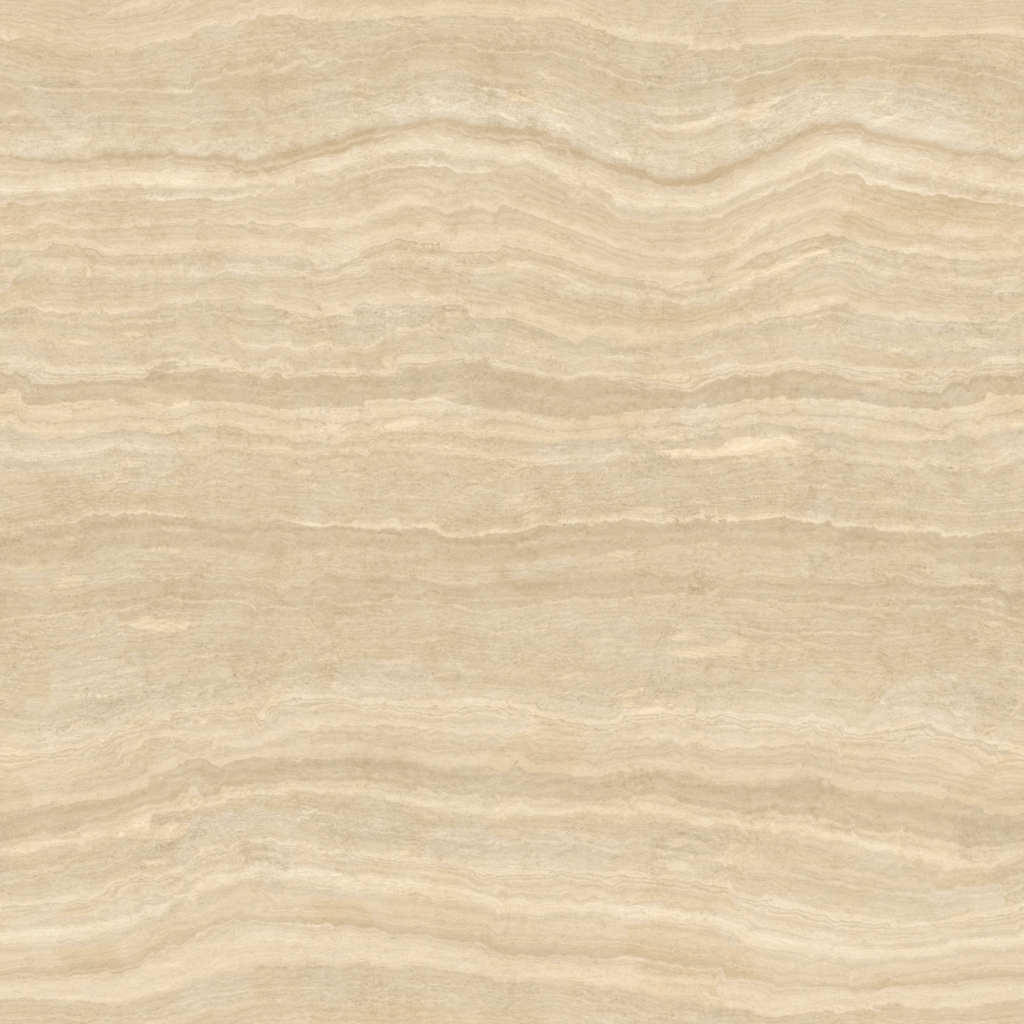
Texture map type: Color